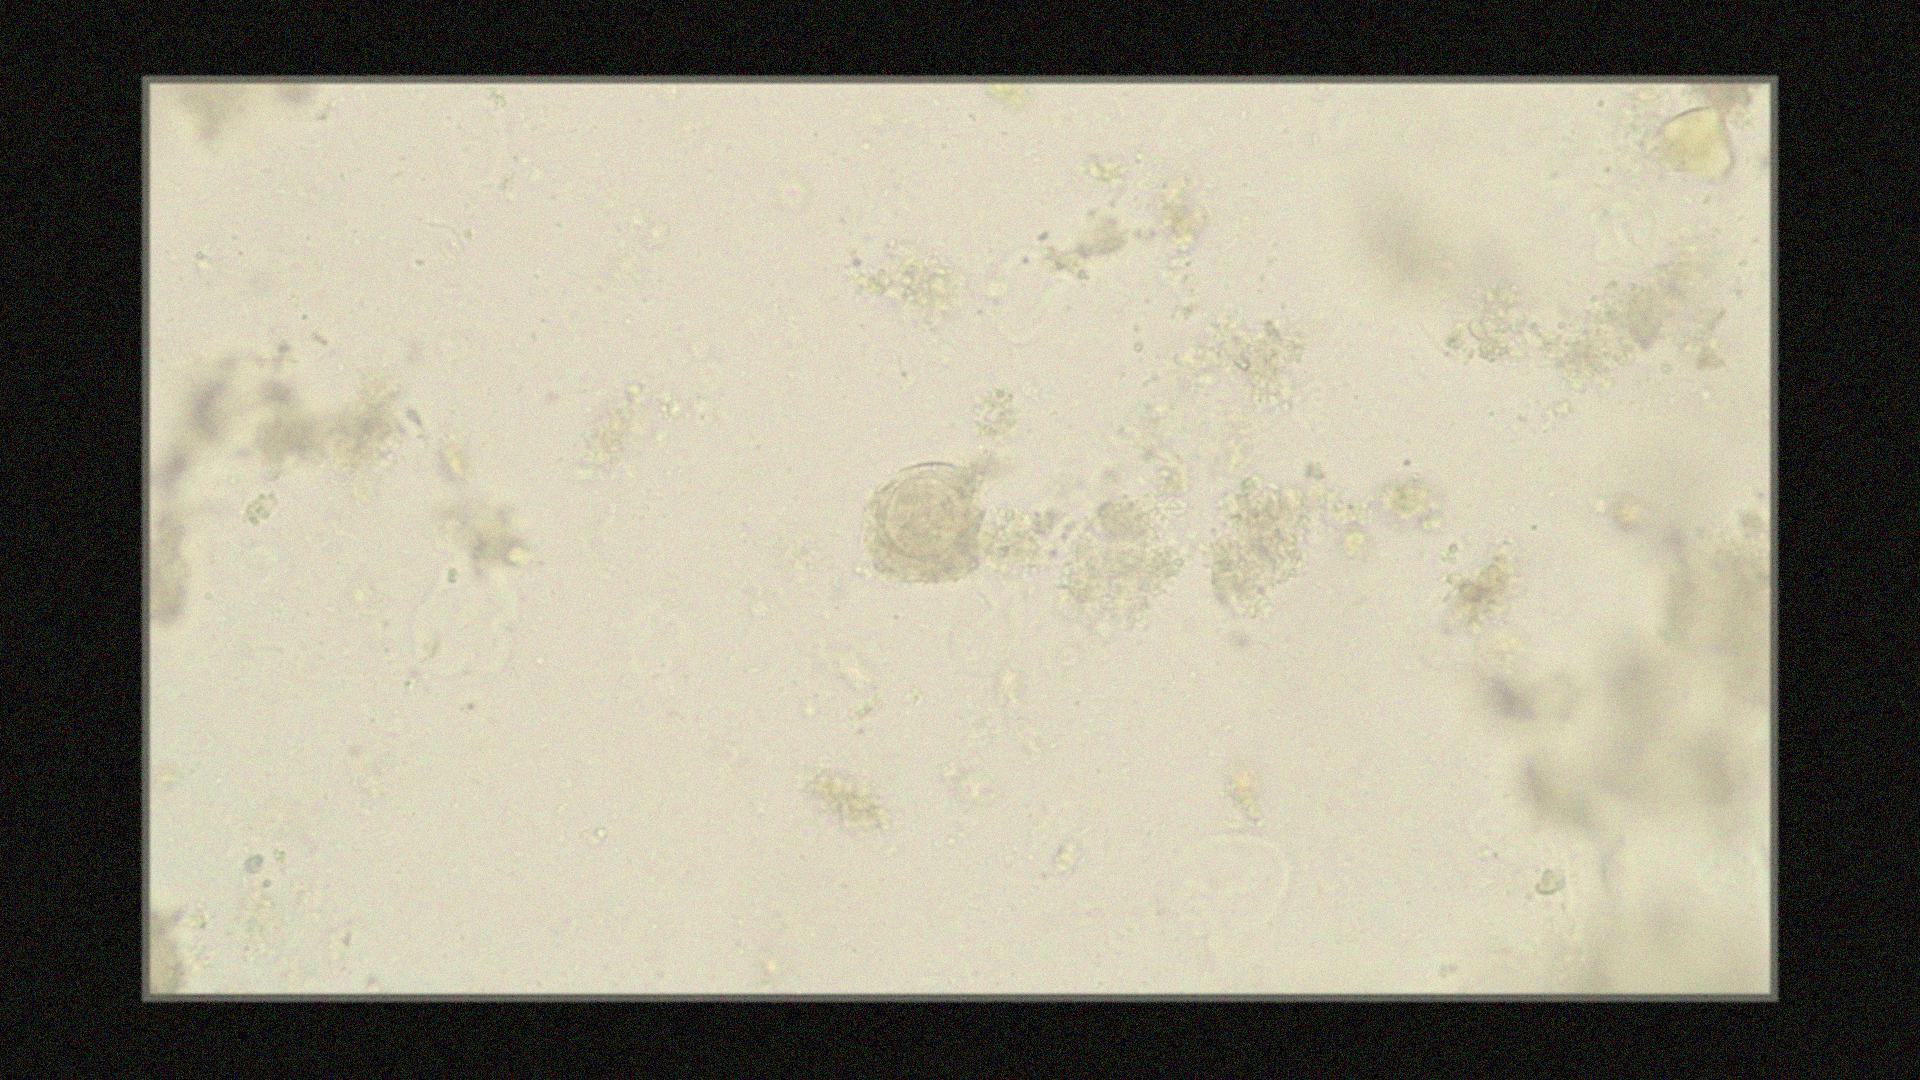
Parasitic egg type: Hymenolepis nana